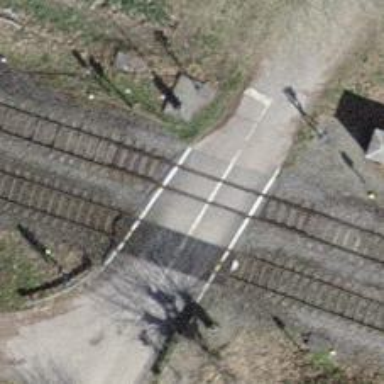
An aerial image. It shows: Railway level crossing.